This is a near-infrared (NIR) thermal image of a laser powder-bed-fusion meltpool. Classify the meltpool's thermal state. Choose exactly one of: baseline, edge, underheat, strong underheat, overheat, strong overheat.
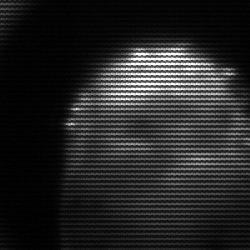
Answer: edge